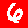
Digit: 6